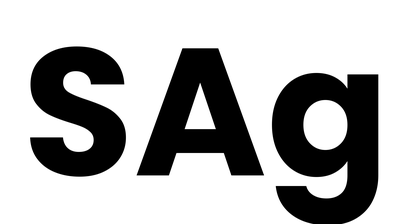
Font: Poppins-Bold